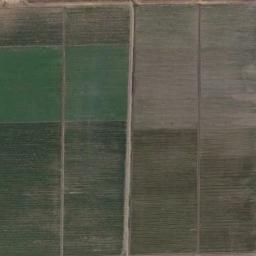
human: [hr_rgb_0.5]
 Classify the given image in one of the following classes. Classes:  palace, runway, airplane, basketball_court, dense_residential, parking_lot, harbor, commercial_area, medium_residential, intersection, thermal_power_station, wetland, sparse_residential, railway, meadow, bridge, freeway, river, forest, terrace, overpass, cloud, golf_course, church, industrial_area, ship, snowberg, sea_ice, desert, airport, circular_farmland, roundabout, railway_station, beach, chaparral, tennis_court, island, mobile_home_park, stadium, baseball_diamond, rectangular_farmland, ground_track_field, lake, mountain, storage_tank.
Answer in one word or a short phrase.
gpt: rectangular_farmland